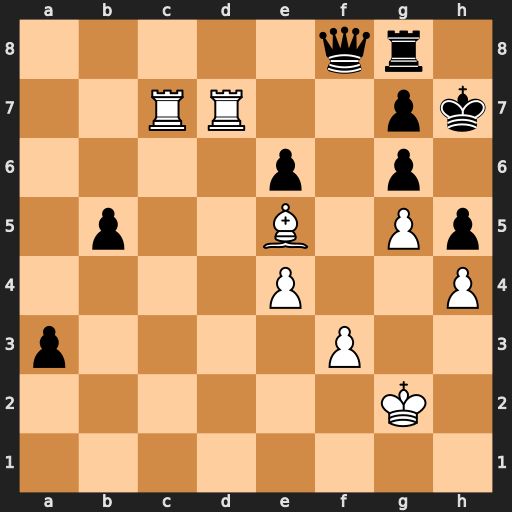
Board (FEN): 5qr1/2RR2pk/4p1p1/1p2B1Pp/4P2P/p4P2/6K1/8
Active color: w
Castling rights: -
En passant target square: -
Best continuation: Rf7 Qb8 Rxg7+ Rxg7 Rxg7+